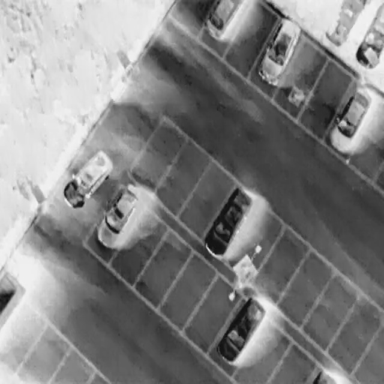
There are nine Cars in the infrared image.